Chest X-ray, AP view. Patient: 53 years old, sex M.
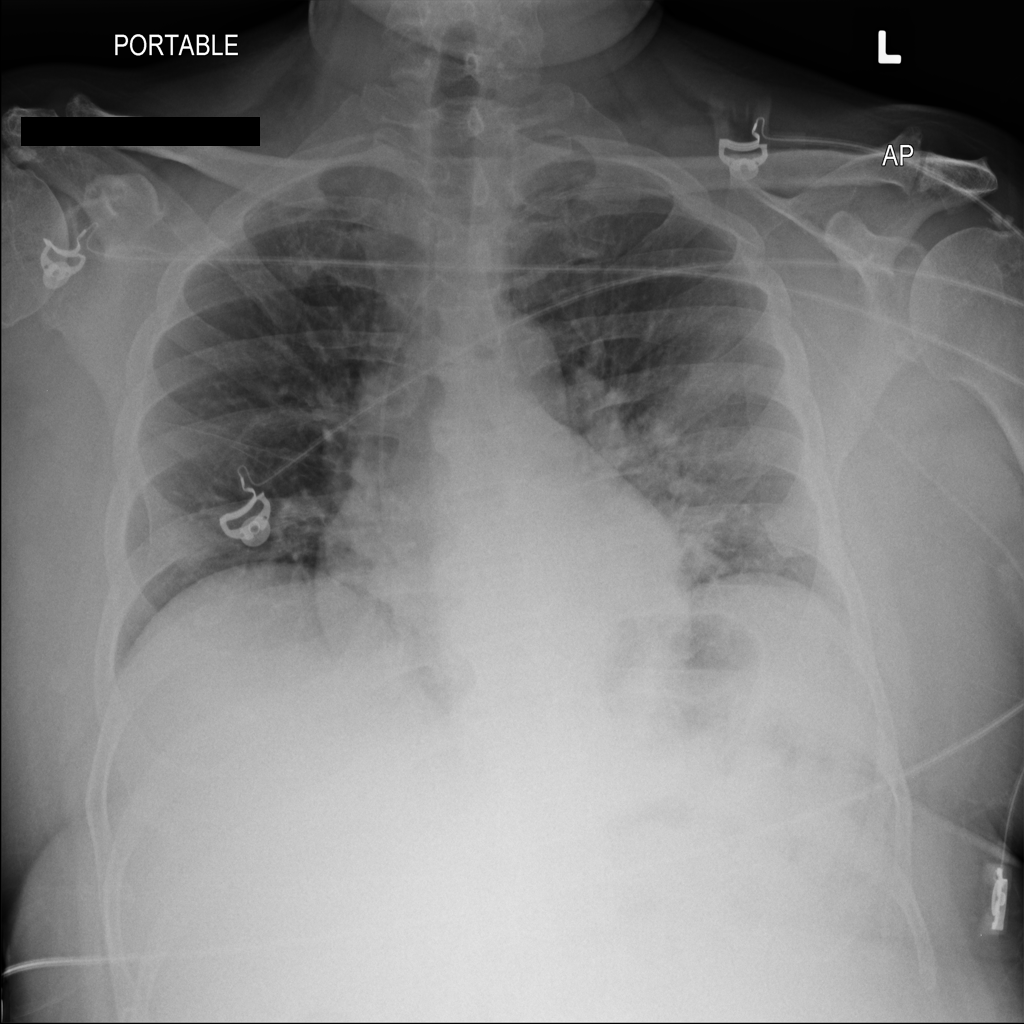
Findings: Atelectasis